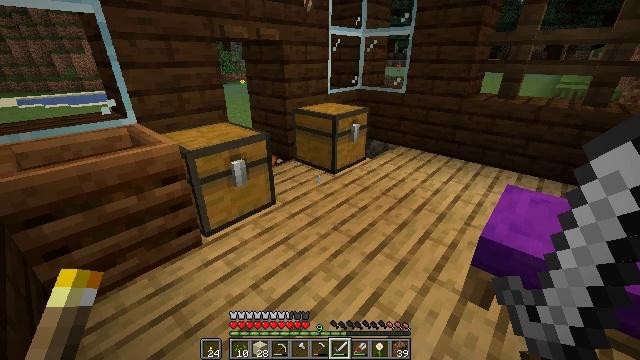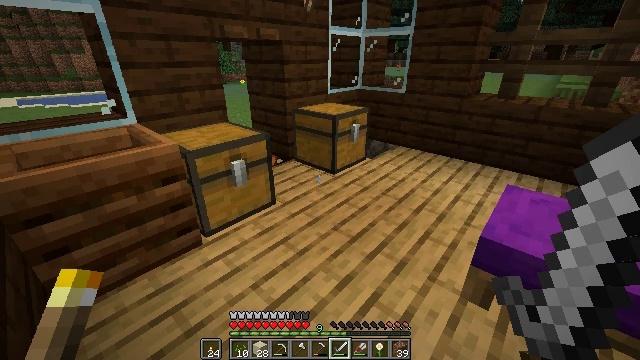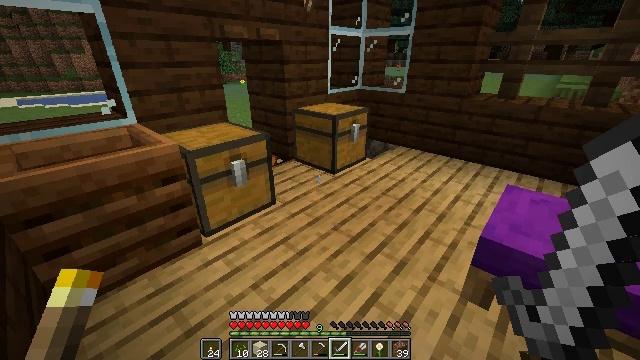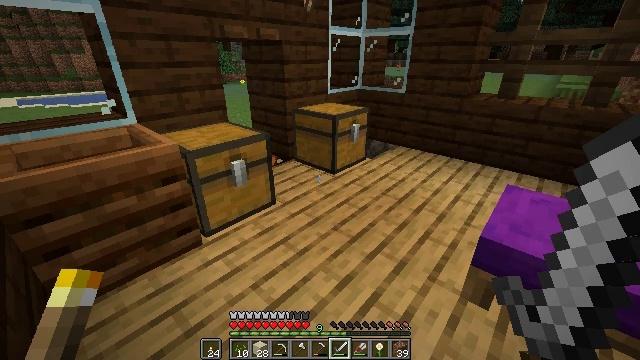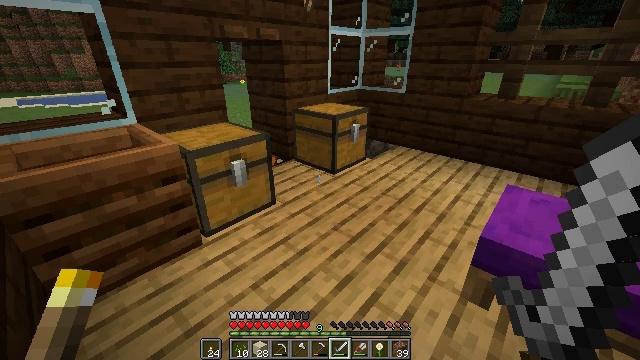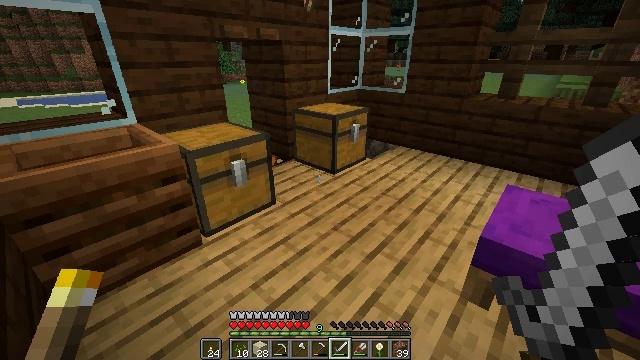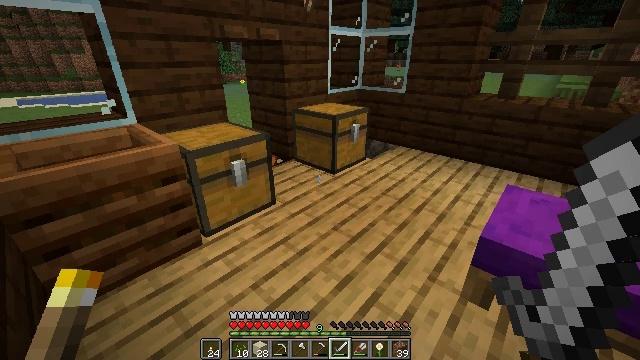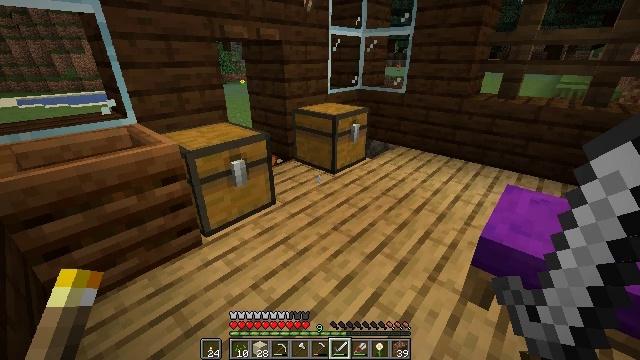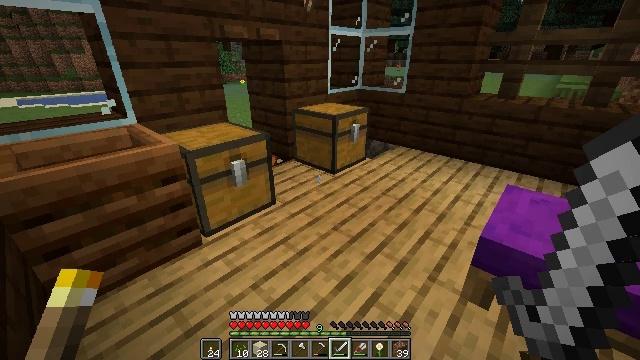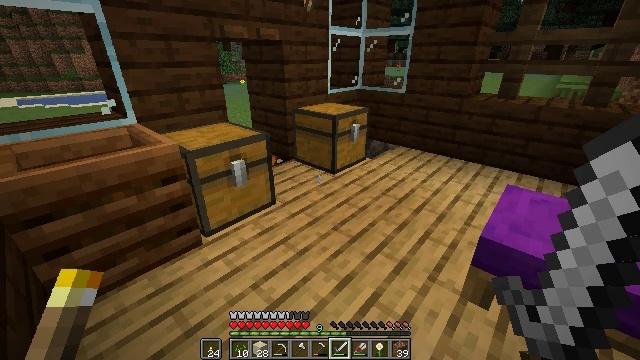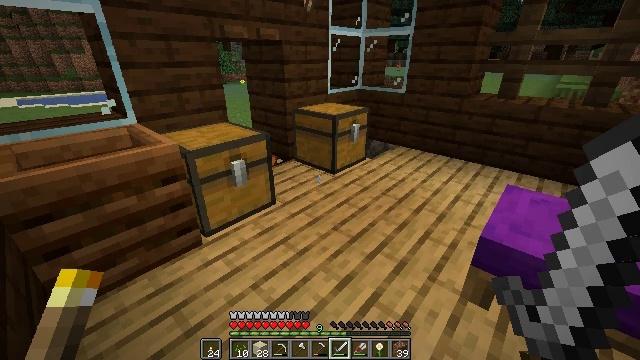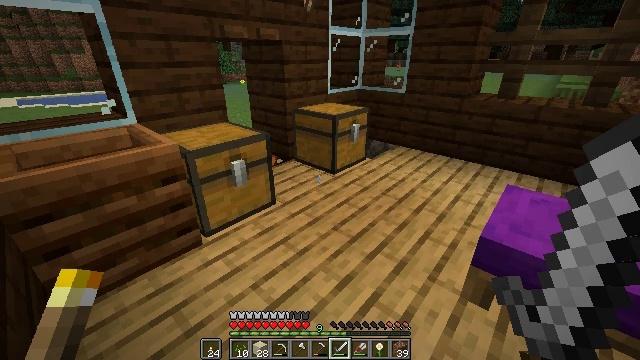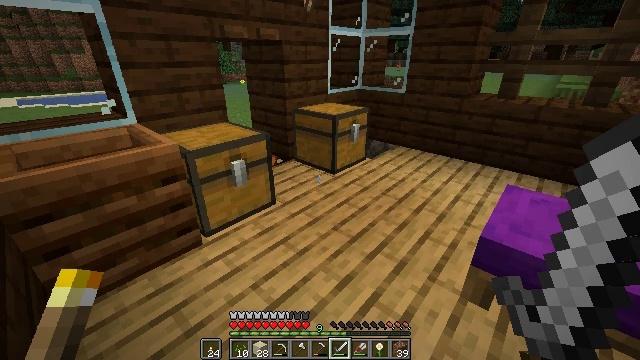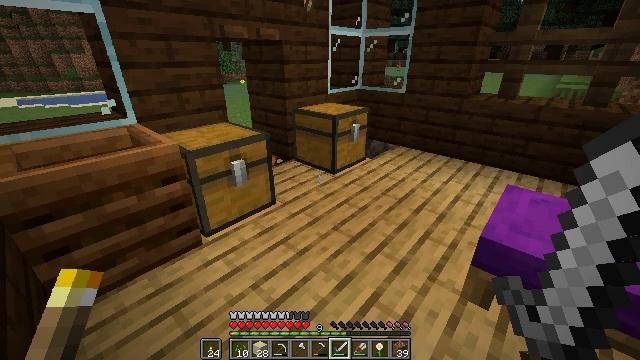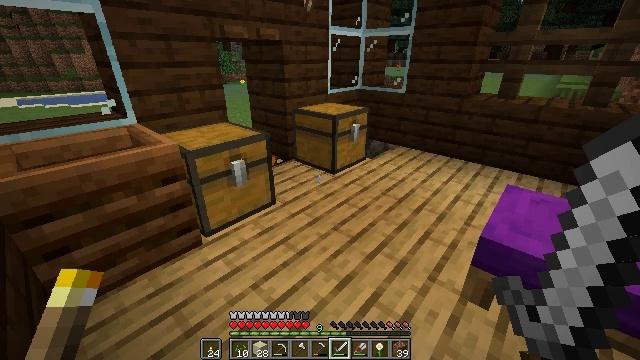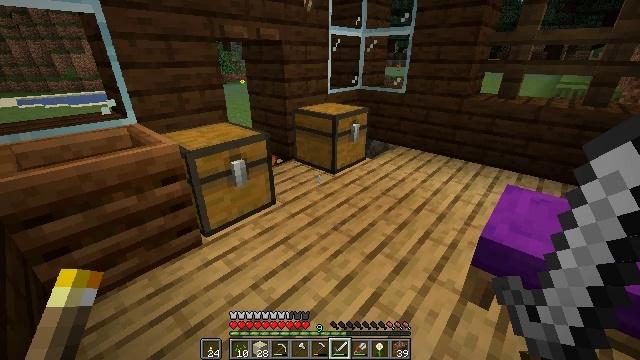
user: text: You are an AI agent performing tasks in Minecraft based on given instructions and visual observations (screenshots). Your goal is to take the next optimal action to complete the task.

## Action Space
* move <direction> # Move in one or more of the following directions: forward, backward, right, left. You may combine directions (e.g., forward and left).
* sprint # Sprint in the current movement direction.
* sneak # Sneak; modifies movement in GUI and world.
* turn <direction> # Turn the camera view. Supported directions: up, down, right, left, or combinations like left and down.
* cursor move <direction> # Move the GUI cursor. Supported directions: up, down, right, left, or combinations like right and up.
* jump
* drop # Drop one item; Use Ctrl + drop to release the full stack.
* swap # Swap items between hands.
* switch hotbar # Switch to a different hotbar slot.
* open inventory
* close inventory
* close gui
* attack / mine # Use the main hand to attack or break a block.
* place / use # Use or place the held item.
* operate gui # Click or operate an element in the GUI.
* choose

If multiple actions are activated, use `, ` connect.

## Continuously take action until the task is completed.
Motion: motion action
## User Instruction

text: Dig up some sand.
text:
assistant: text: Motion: no_op
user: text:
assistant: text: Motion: no_op
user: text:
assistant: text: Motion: no_op
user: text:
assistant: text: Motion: no_op
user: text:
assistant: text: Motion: no_op
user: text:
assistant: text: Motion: no_op
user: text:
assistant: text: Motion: no_op
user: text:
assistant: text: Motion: no_op
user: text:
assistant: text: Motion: no_op
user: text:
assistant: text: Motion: no_op
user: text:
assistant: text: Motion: no_op
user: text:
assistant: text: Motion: no_op
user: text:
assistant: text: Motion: no_op
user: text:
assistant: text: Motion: no_op
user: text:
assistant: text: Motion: no_op
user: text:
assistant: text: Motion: no_op
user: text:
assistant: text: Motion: no_op
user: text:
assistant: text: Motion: no_op
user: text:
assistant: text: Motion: no_op
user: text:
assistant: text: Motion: no_op
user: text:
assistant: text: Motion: no_op
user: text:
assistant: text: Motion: no_op
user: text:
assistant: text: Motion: no_op
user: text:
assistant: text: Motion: no_op
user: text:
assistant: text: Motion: no_op
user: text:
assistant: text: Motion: no_op
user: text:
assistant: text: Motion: no_op
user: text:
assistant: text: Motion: no_op
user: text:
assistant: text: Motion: no_op
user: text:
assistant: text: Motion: no_op